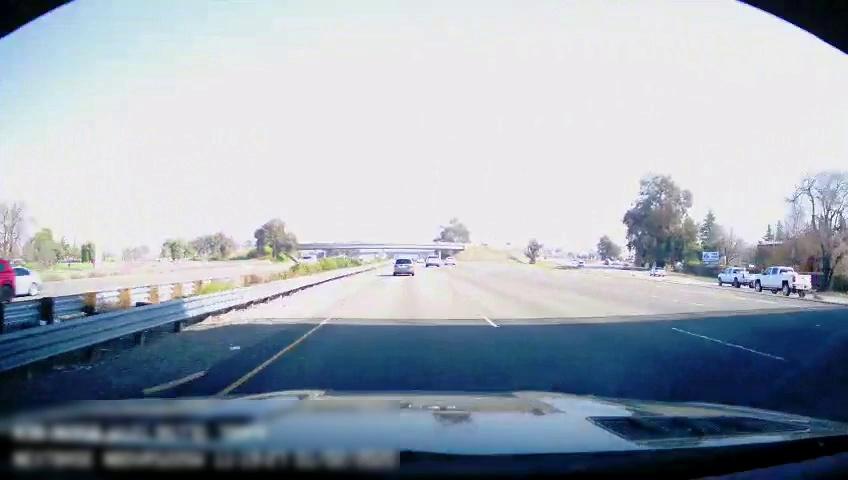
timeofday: Day
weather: Sunny
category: Drivable Space
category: Drivable Space
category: Vehicles | Truck
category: Vehicles | Truck
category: Vehicles | Car
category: Vehicles | Car
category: Vehicles | Car
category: Vehicles | Car
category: Vehicles | SUV
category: Vehicles | Car
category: Vehicles | Car
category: Vehicles | SUV
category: Lanes | Current Lane
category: Lanes | Current Lane
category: Lanes | Alternate Lane
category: Lanes | Alternate Lane
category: Lanes | Alternate Lane